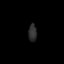
Tissue: lung
Cell type: Epithelial cells
Senescence score: 0.2424
Nuclear area (px): 142
Mean DAPI intensity: 45.085